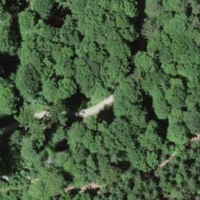
EUNIS habitat code: 43
Species observed at this site:
Petasites albus